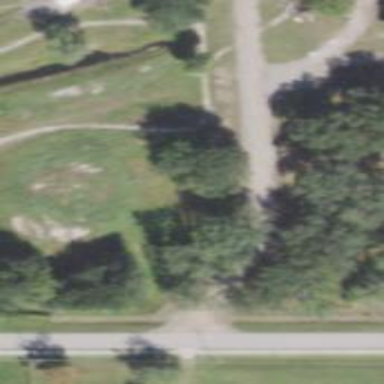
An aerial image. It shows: Path for both road and golf.